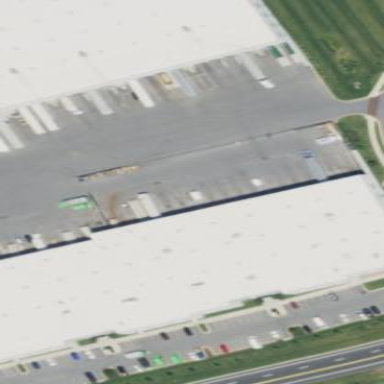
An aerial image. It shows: Commercial building.